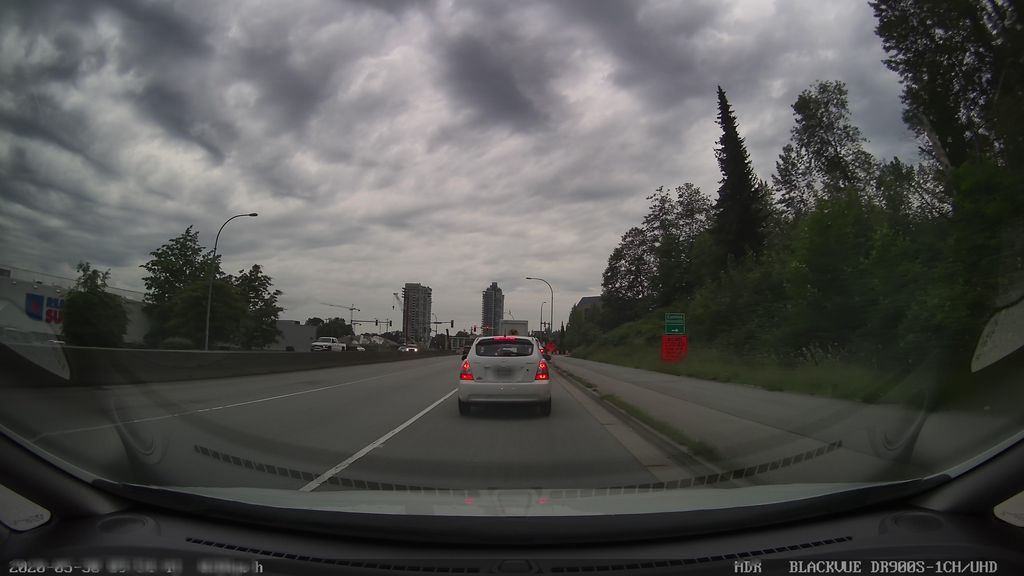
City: vancouver